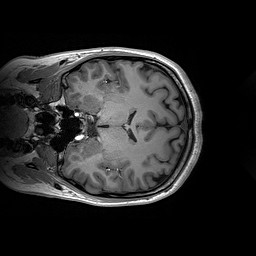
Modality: T1w
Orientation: coronal
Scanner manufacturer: siemens
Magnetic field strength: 3 T
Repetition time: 2.2 s
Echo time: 0.00244 s